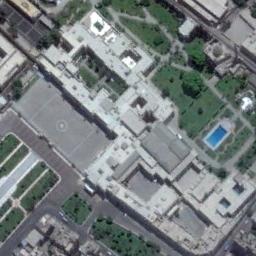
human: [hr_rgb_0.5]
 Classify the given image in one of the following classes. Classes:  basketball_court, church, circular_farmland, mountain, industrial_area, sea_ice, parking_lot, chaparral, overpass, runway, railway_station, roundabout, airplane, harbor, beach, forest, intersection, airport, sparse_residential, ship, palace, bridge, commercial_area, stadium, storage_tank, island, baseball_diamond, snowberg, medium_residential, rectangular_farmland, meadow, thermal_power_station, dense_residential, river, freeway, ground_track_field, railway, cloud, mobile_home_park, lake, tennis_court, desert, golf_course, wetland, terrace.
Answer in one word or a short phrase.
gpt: palace